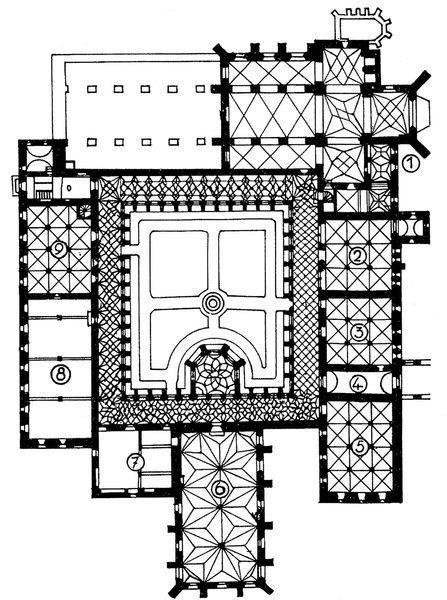
Titel: Zisterzienserkloster Bebenhausen
Standort: Bebenhausen (EU - D - BW)
Schlagwörter: fenster, raum, schwarz, skizze, säule, tür, weiss, zeichnung, zimmer, gebäude, haus, wand, architektur, barock, innenraum, kirche, brunnen, garten, schiff, türen, fußboden, mauer, treppe, zahlen, ziffern, wände, eingang, innenhof, gewölbe, kloster, dom, mosaik, räume, entwurf, kathedrale, portal, kirchenschiff, kreuzrippengewölbe, apsis, chor, kapelle, plan, nummern, grundriss, kreuzgang, atrium, klosteranlage, klosterplan, sterngewölbe, 8, 7